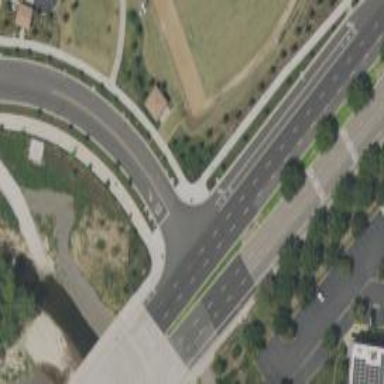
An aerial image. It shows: Unmarked asphalt crossing on cycleway road.